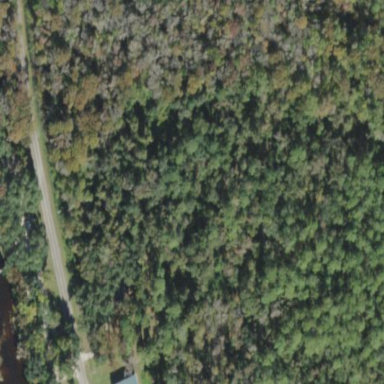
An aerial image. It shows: Mixed woodland with various types of leaves.